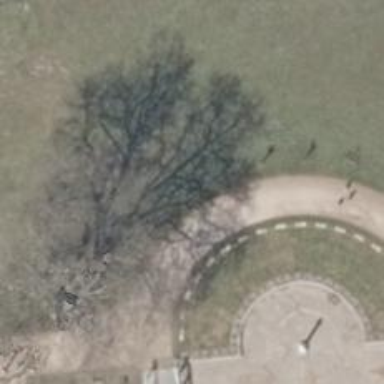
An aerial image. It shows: Deciduous tree of the Robinia genus located in park.